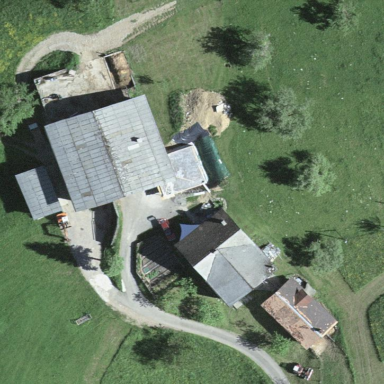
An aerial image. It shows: Farmyard in rural farm setting.